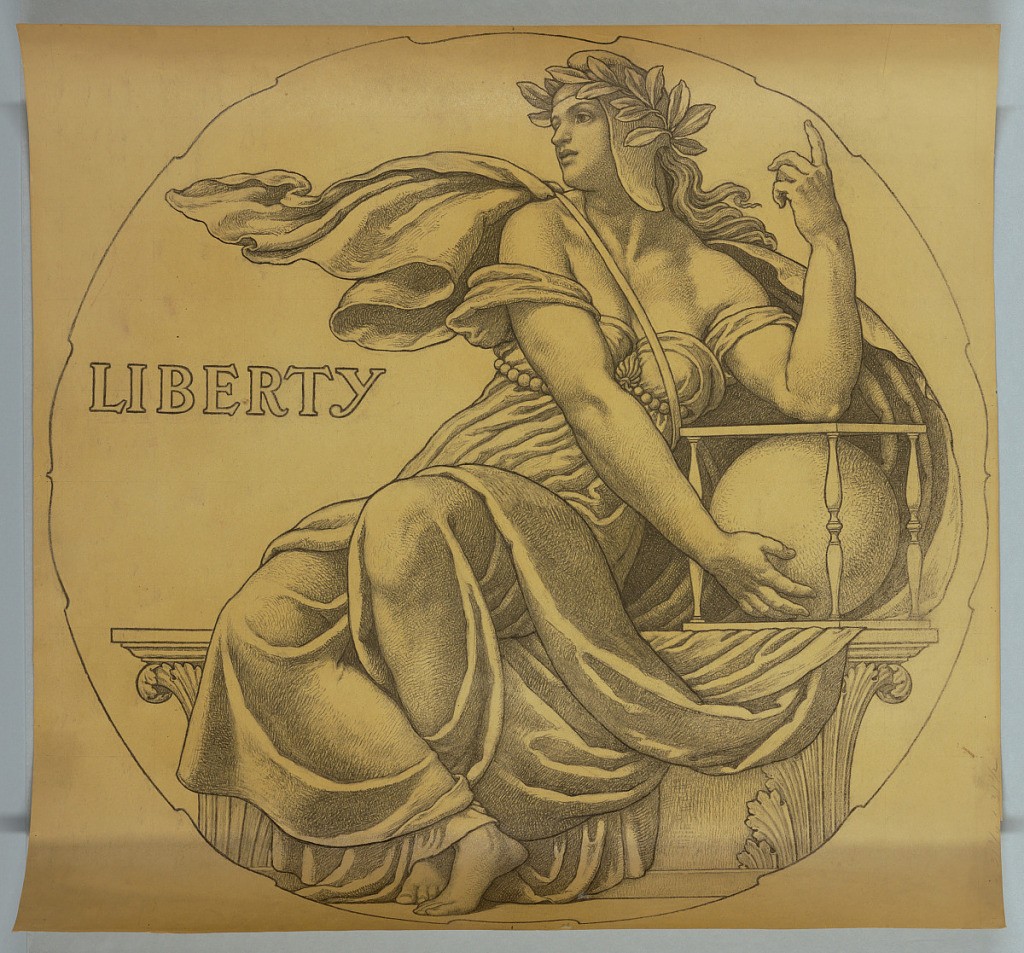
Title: Liberty, Cartoon for Mosaic in Wisconsin State Capitol Rotunda
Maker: Kenyon Cox, American, 1856–1919
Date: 1912
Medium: Charcoal on tan paper
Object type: Drawing
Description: Allegorical figure of Liberty, wearing a Phrygian cap and crowned with laurel. Her right hand guards the ballot box while her left hand points upward. Roundel outline around figure.